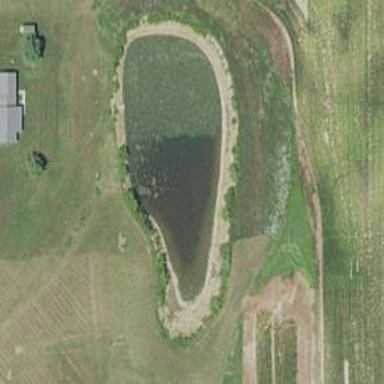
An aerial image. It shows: Retention basin located in golf green.